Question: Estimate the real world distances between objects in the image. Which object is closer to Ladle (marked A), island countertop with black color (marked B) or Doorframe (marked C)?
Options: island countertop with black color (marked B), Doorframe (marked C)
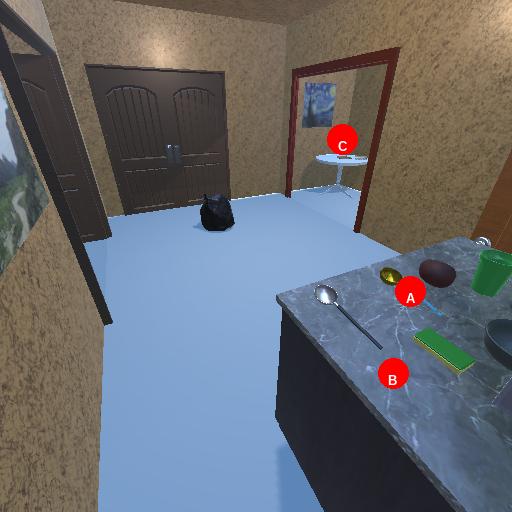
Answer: island countertop with black color (marked B)